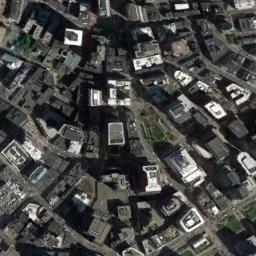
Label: commercial_area